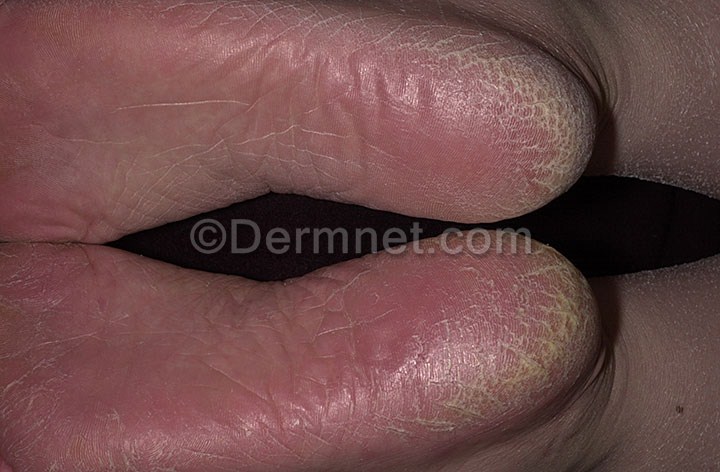
Disease: Eczema Photos